The image is an STFT spectrogram (time versus frequency) of a rolling-element bearing's vibration signal. Based on the visible evidence, which condition applies: normal, inner_race, outer_race, ball?
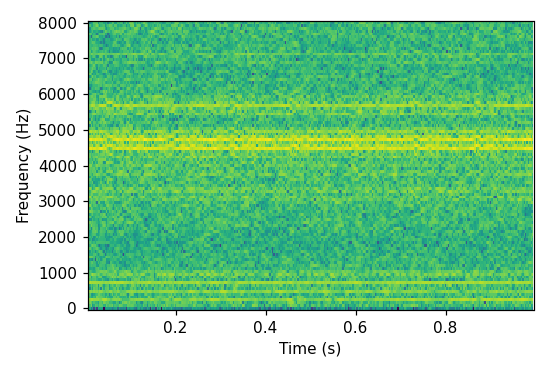
Answer: outer_race